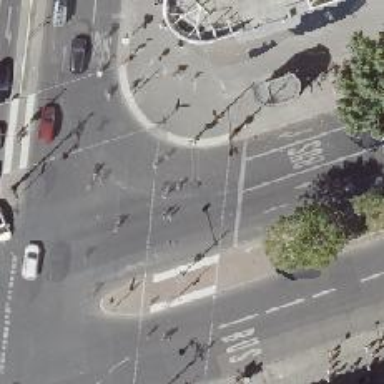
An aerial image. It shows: Asphalt footway with crossing controlled by traffic signals.